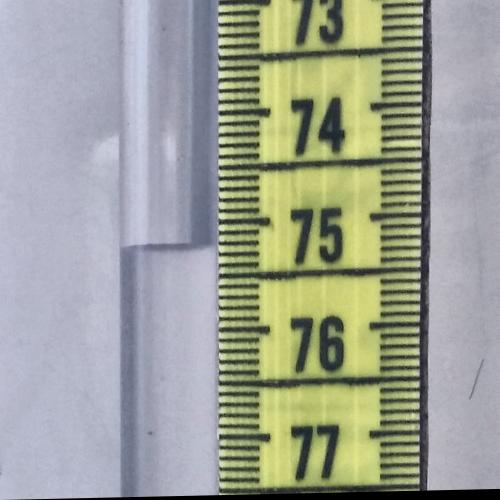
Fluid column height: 75.2 cm